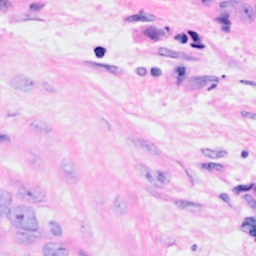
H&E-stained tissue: Breast